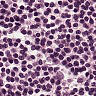
Metastatic tissue present: no